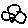
Label: flower